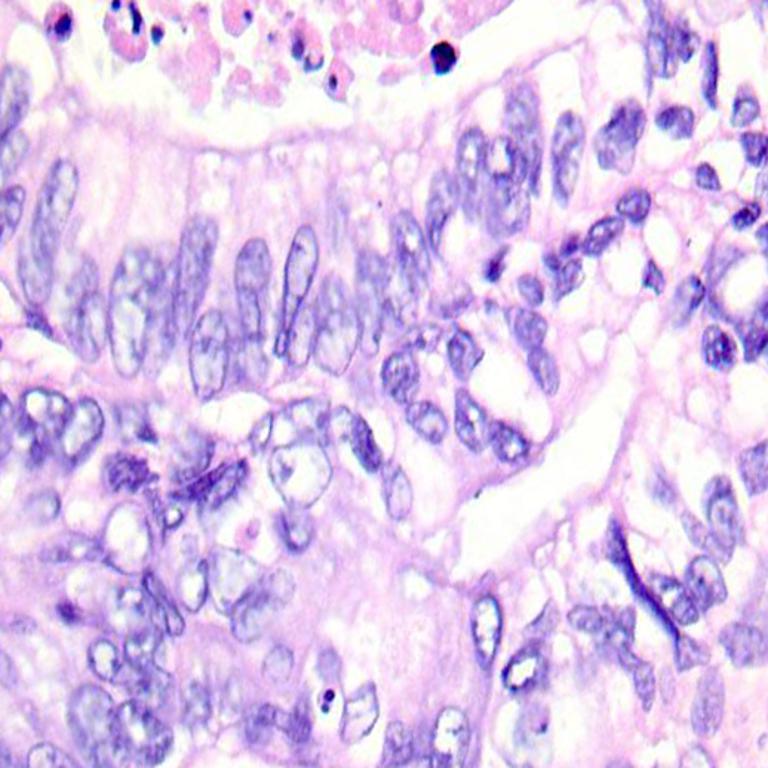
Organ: colon
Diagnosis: adenocarcinomas